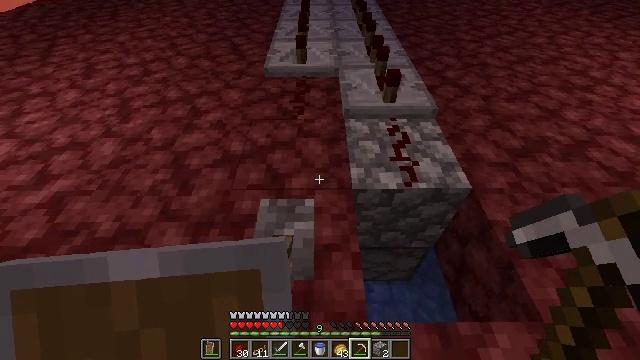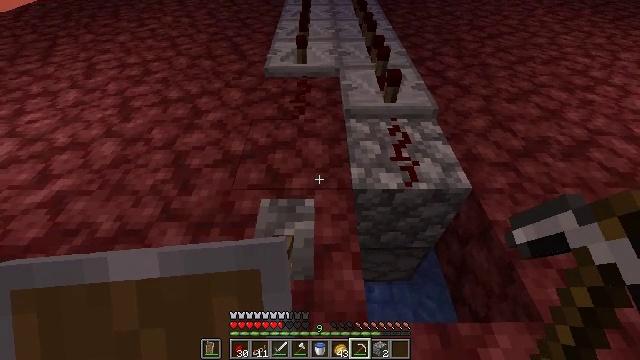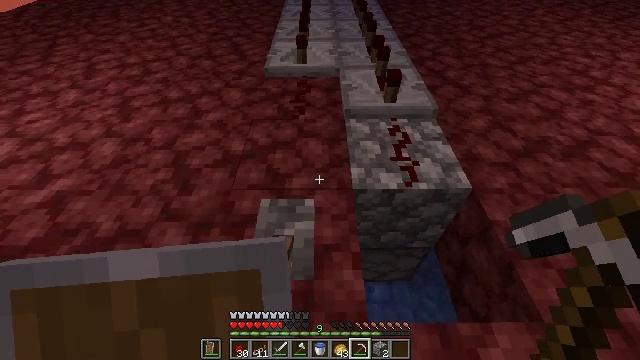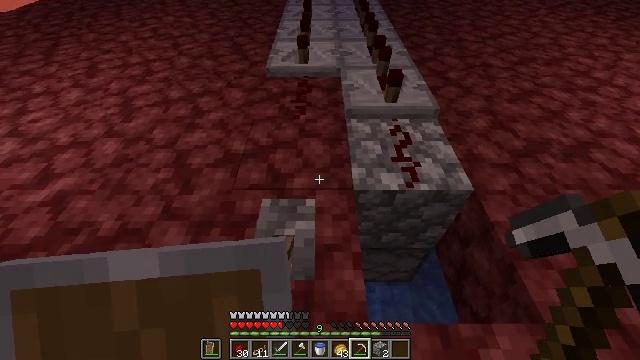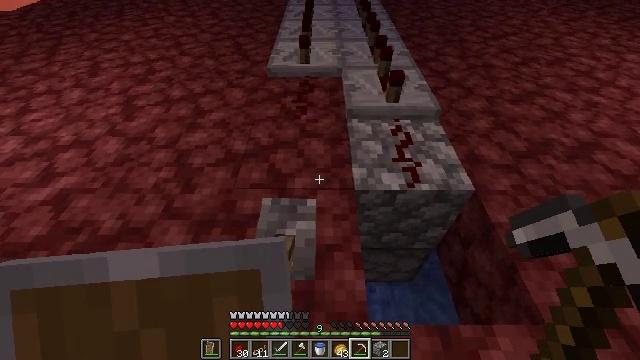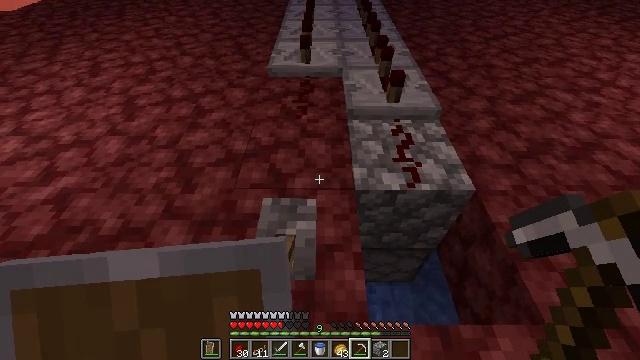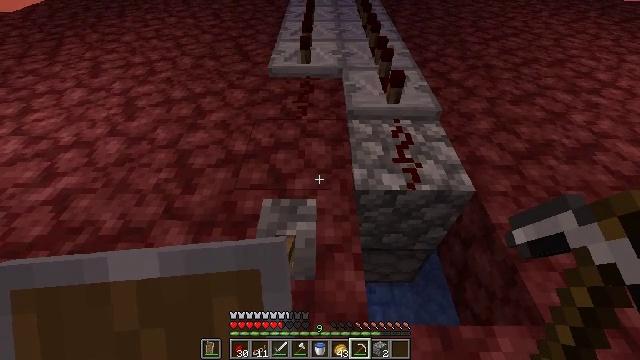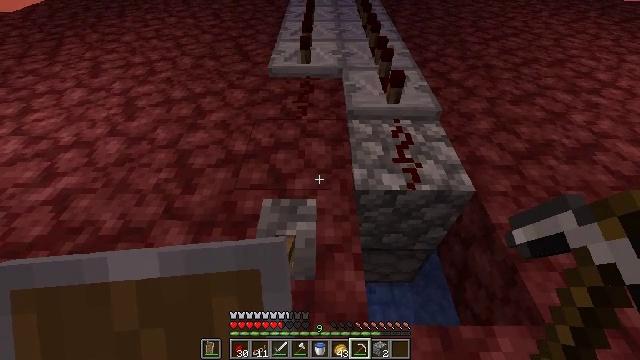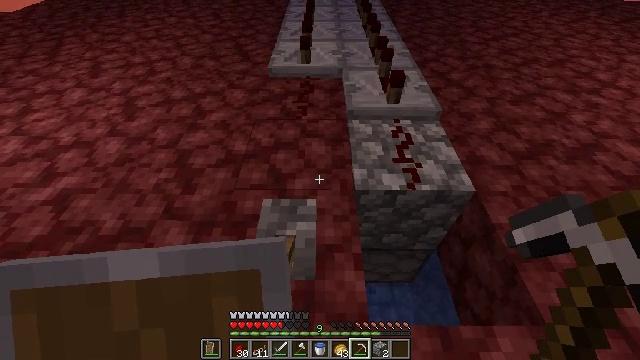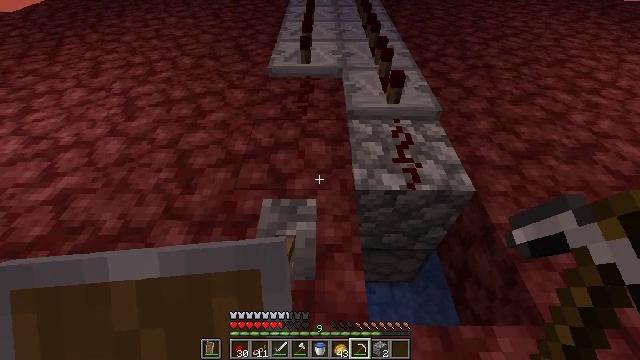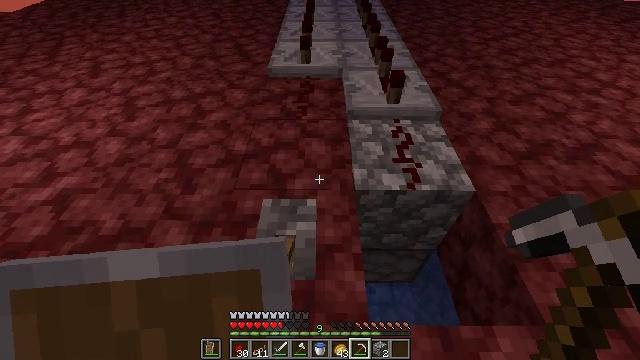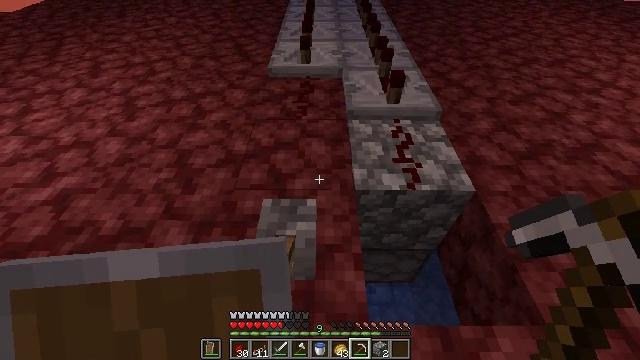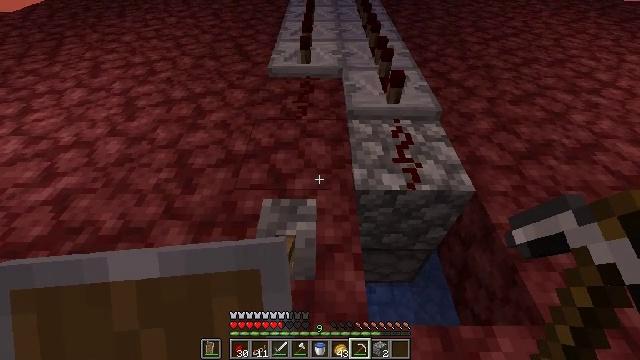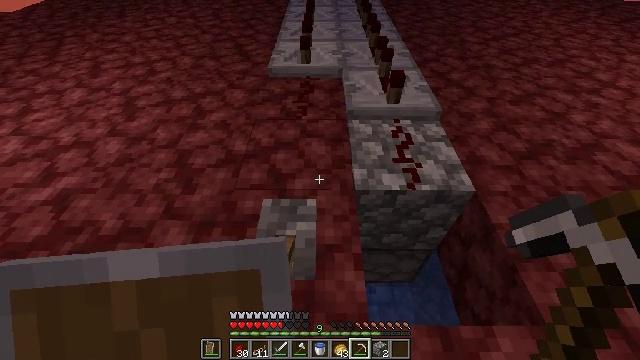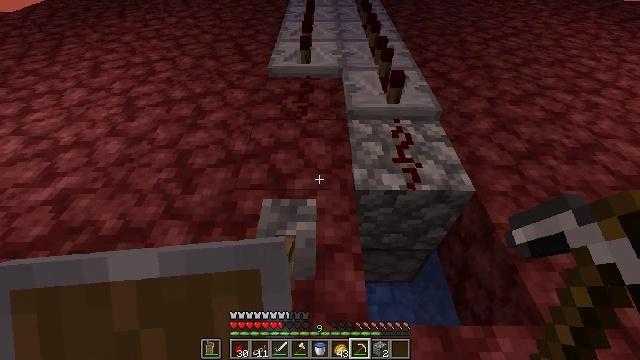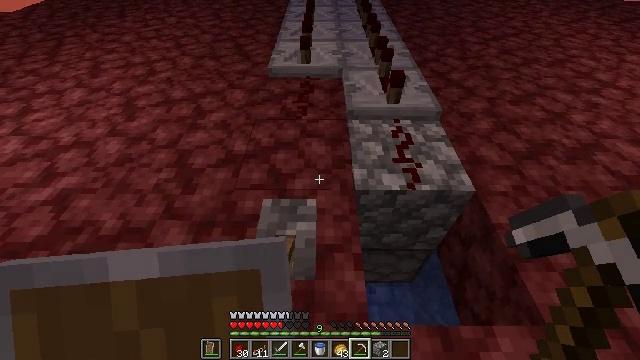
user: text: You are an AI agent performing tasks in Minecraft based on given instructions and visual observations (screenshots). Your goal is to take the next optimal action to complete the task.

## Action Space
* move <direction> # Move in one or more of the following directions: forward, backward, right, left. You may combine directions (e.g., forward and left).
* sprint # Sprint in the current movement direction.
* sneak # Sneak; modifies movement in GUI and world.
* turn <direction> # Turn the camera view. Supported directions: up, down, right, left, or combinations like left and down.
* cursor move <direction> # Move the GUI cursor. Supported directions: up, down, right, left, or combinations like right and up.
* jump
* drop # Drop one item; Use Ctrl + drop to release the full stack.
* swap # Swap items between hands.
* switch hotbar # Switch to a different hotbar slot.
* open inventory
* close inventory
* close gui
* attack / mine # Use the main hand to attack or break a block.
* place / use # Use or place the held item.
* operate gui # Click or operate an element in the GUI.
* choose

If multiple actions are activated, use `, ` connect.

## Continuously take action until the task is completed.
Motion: motion action
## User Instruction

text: Gather redstone wire from the ground.
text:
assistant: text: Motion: no_op
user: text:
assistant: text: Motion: no_op
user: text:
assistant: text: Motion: no_op
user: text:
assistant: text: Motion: no_op
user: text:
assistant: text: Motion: no_op
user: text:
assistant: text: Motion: no_op
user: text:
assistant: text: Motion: no_op
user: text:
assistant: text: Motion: no_op
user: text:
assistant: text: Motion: no_op
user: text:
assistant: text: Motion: no_op
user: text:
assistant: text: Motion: no_op
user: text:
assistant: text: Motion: no_op
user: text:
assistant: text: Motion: no_op
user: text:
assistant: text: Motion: no_op
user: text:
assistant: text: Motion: no_op
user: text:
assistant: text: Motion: no_op
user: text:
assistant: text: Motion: no_op
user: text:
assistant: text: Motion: no_op
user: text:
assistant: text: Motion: no_op
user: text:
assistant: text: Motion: no_op
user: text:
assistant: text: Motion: turn left
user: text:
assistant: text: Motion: turn left and up
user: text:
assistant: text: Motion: turn left and up
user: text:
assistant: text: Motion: turn left and up
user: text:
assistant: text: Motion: turn left and up
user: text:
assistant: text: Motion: no_op
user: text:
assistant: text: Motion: no_op
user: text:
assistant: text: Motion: no_op
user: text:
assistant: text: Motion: no_op
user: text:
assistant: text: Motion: no_op